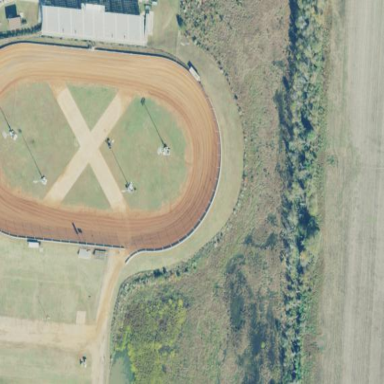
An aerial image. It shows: Motor sport raceway.